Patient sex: M
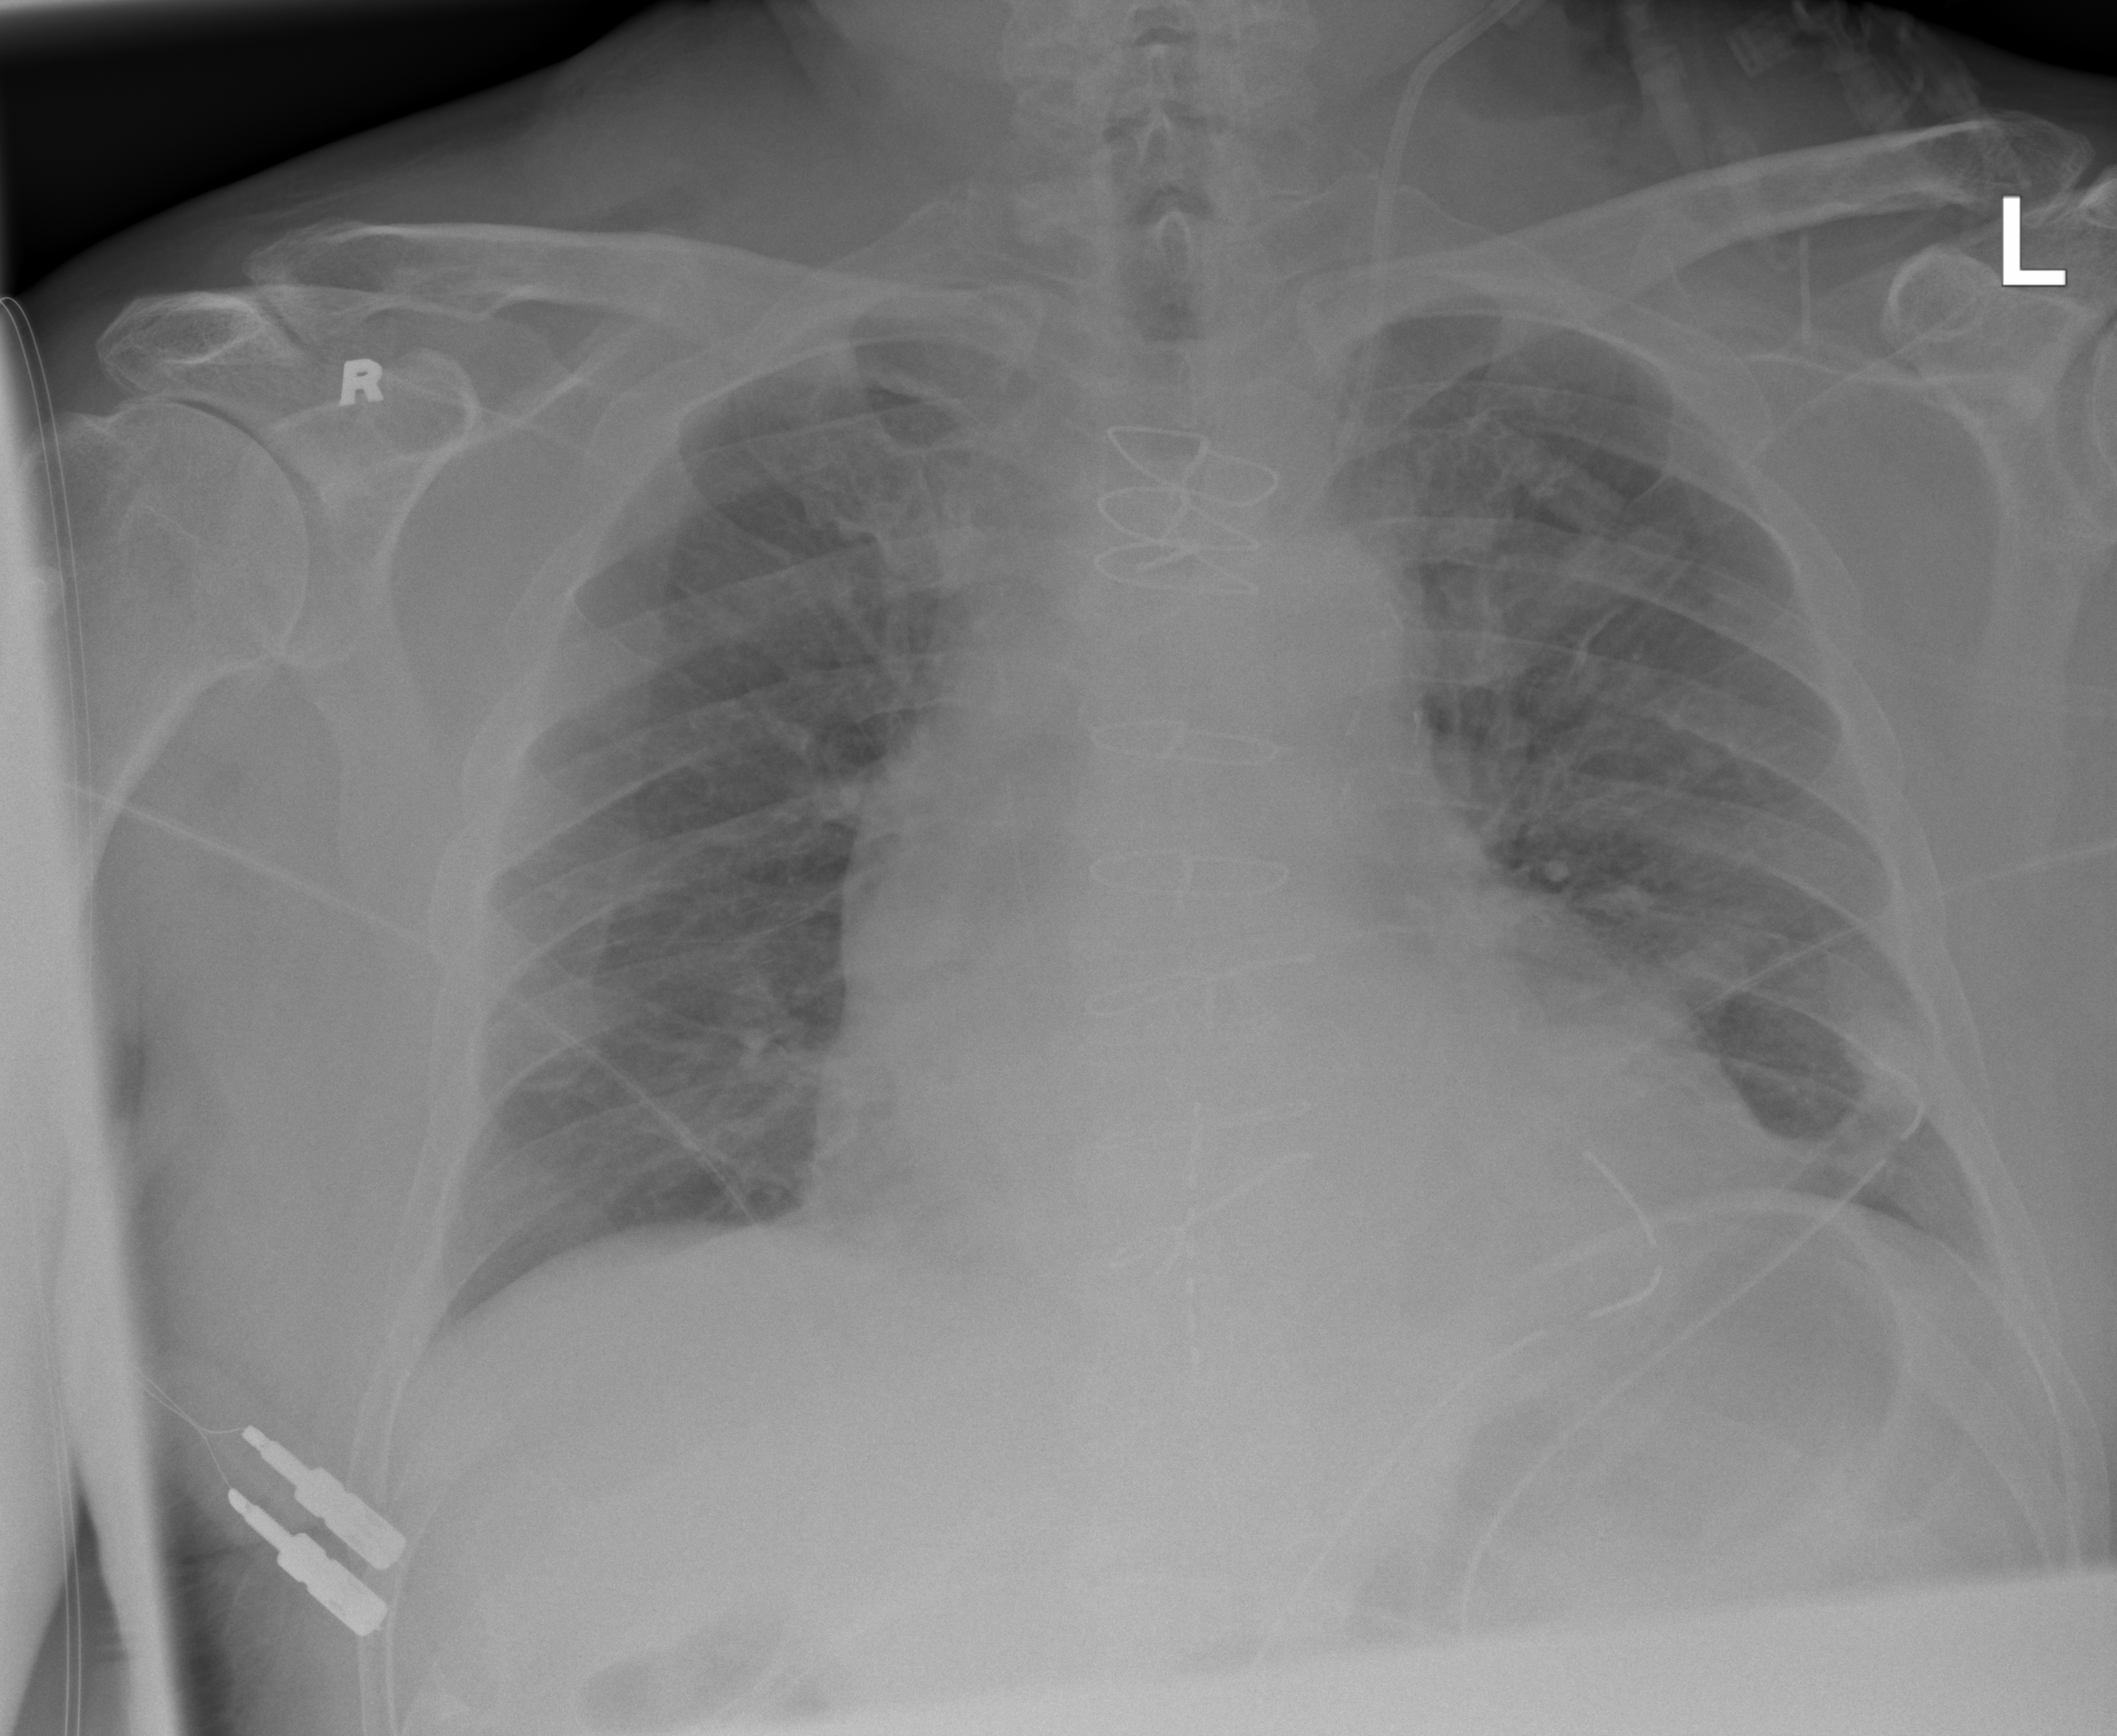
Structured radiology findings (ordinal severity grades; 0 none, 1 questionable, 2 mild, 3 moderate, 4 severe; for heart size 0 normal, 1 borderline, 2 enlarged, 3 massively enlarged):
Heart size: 2
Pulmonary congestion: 2
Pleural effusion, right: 0
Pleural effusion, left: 2
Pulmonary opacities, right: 0
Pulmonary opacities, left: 0
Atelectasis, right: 2
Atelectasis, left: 2